Question: I'm having some trouble figuring out the appropriate FluentNHibernate mapping syntax for the following data model and domain objects. Here's the data model I'm working against:

And I'm trying to map the following domain objects to that model:
'''
namespace FluentNHibernateSandbox.Entities
{
public abstract class EntityBase
{
public virtual long Id { get; set; }
}
}
namespace FluentNHibernateSandbox.Entities
{
public class Attribute : EntityBase
{
public virtual string Name { get; set; }
public virtual string Label { get; set; }
public virtual string Description { get; set; }
public virtual int SortOrder { get; set; }
public virtual Group Group { get; set; }
public virtual Editor Editor { get; set; }
}
}
namespace FluentNHibernateSandbox.Entities
{
public class Group : EntityBase
{
public virtual string Name { get; set; }
public virtual string Label { get; set; }
public virtual string Description { get; set; }
public virtual int SortOrder { get; set; }
public virtual IList<Attribute> Attributes { get; set; }
}
}
namespace FluentNHibernateSandbox.Entities
{
public class Editor : EntityBase
{
public virtual string ViewName { get; set; }
public virtual string WorkerClassName { get; set; }
}
}
'''
In general, what I ultimately want doesn't seem like it should be all that hard to do, but I after having tried just about every combination of mappings I can think of, I still can't seem to get it right. I just need my Attribute to have a reference to the Group that it belongs to and a reference to the Editor assigned to it, and each Group should have a collection of the Attributes that are part of it. The couple of many-to-many join tables are what seem to be giving me fits. Particularly the APPLICATION_ATTRIBUTE table. Ultimately I only want the Attributes that my application is concerned with, in this case, those with an APPLICATION_ID of 4.
Any help would be greatly appreciated. Thanks.
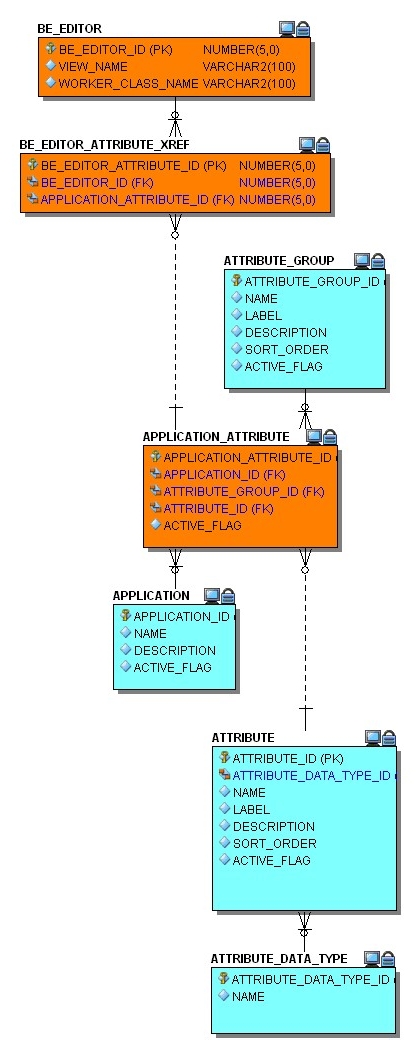
Answer: Really kinda surprised nobody responded to this , but anyway. The answer/solution for this mapping situation that we came up with, which I was trying to avoid to start with, but turned out to really be the best way to go, was to create some custom views in the database that joined together all of the application-specific data I needed, and then just mapped my application's domain objects to those views. This worked at least partially because the information I needed from these tables is going to be read-only for this application, but even if I needed to write to the tables, I'm pretty sure (though haven't verified as I didn't really have need in this case) that I could have setup my views to be writeable and that would've worked too.
<URL>.